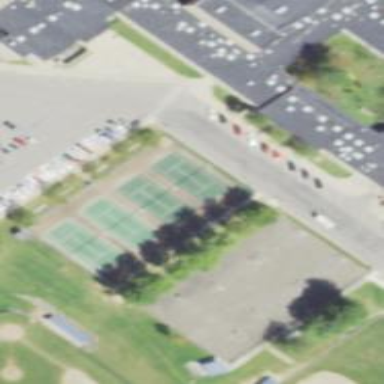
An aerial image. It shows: Basketball court on pitch.